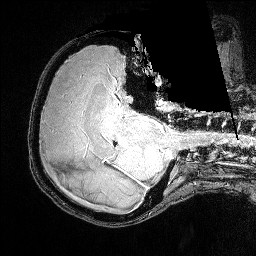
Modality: FLASH
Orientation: axial
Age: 26
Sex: female